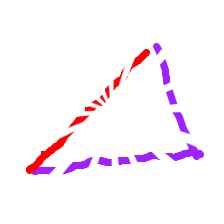
Shape: triangle